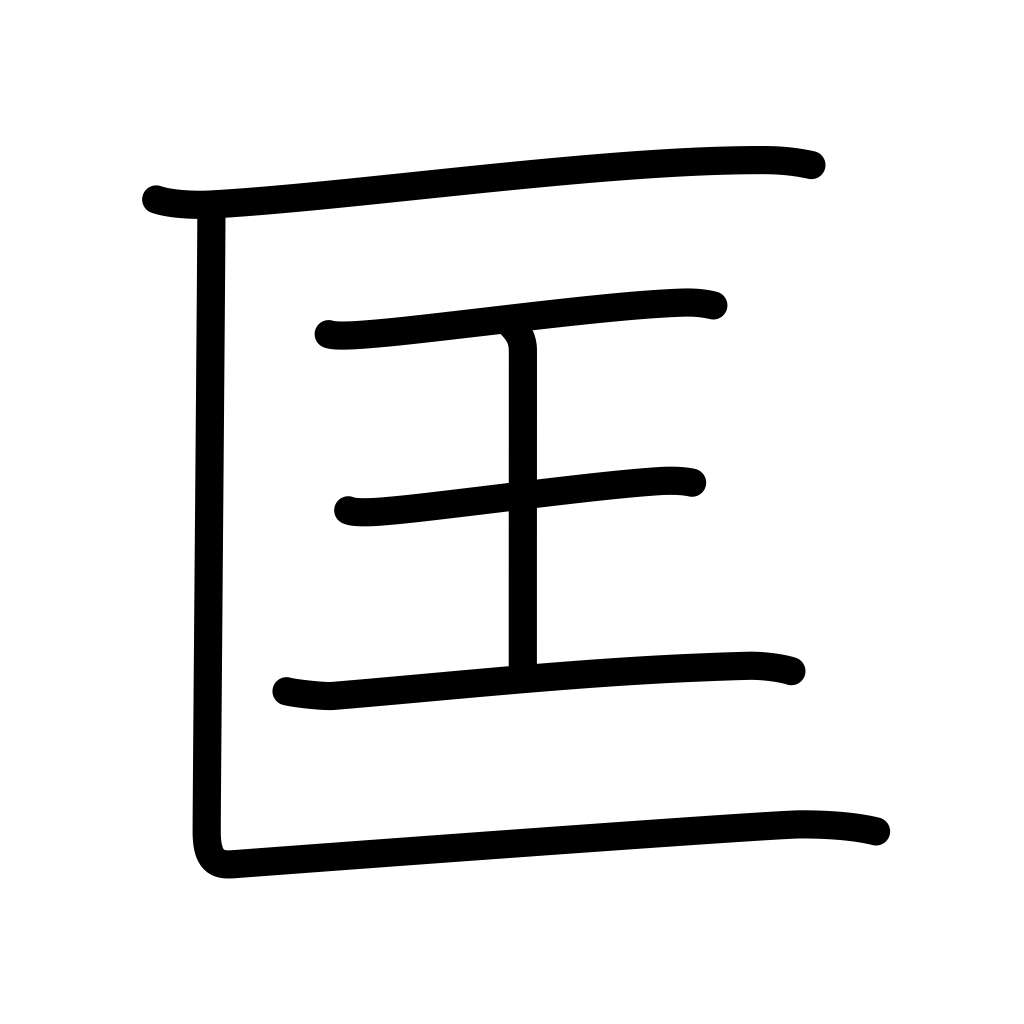
Meaning: correct, save, assist